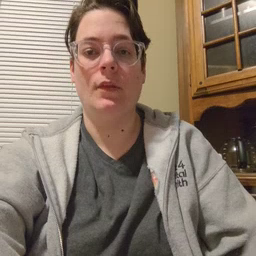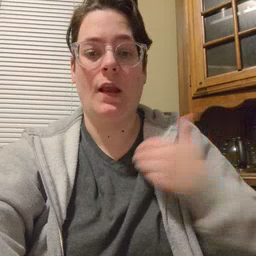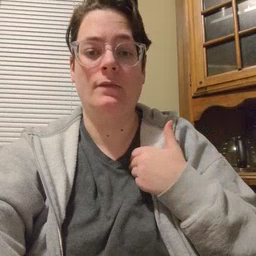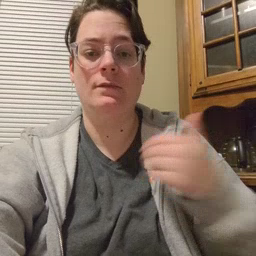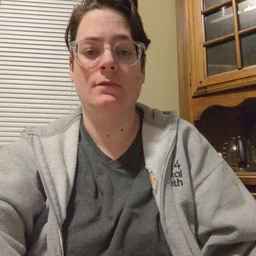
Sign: have